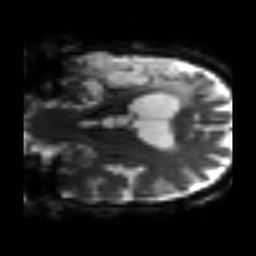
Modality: sbref
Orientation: coronal
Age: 67
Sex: male
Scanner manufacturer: siemens
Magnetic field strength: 3 T
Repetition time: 3.2 s
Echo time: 0.081 s